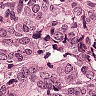
Metastatic tissue present: yes